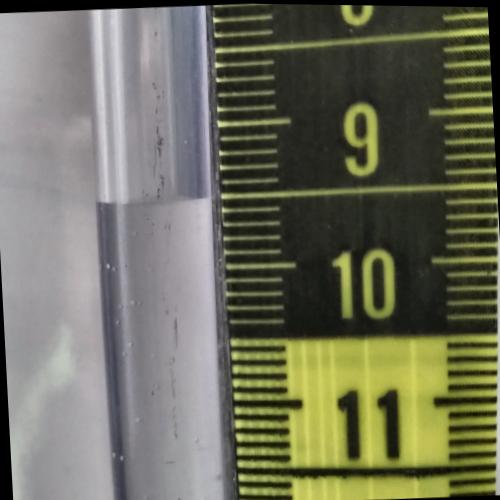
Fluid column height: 9.5 cm